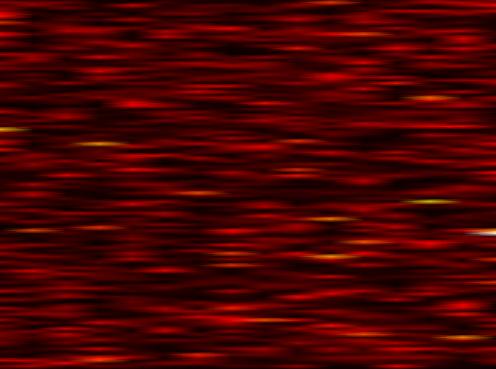
Label: WOLA